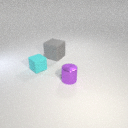
large gray rubber cube to the right of small cyan rubber cube